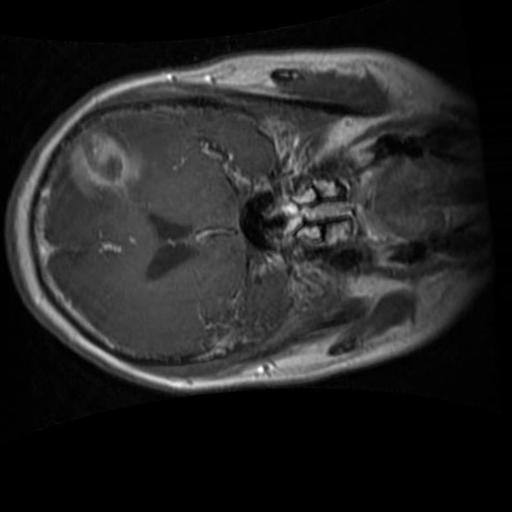
Label: brain_glioma